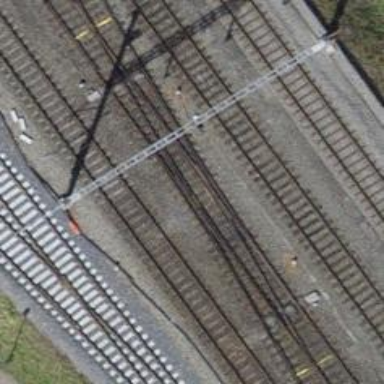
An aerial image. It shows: Single railway track with electrification through contact line.